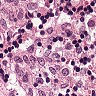
Metastatic tissue present: no